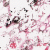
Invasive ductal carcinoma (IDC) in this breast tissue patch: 0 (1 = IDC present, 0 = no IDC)